Field crop: tomato
Growth stage: 1
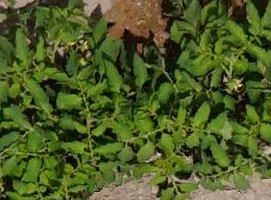
Species: tomato